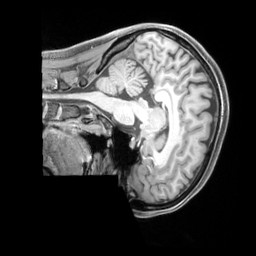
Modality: T1w
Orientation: sagittal
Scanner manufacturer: siemens
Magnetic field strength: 3 T
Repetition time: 2.3 s
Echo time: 0.00226 s